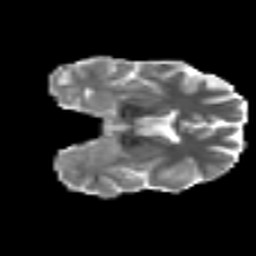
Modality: MD
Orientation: coronal
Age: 33
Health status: ill
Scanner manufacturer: philips
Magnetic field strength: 3 T
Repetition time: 9 s
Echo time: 0.127 s